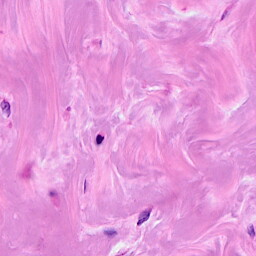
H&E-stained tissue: Breast